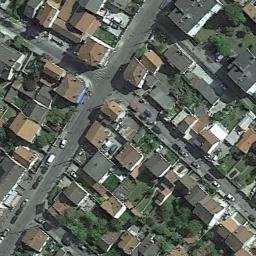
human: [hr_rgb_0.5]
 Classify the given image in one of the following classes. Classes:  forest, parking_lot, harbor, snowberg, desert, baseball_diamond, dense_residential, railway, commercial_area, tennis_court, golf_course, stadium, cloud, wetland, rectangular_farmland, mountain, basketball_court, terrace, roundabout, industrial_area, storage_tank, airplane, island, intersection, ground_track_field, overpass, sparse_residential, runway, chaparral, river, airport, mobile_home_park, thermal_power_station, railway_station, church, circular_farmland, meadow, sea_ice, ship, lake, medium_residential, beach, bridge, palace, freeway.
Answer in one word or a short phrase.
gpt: dense_residential